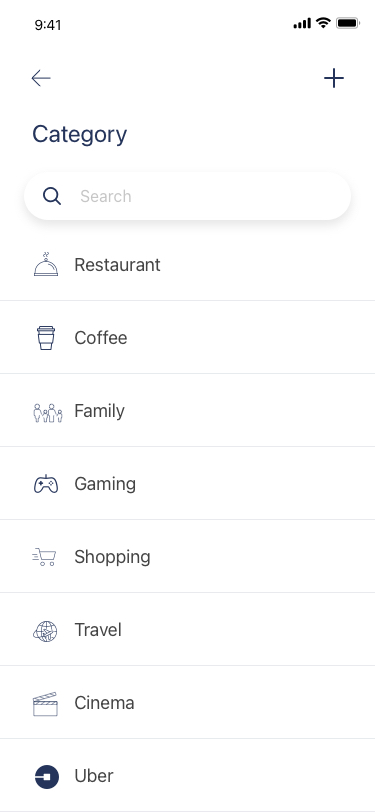
Text in this UI design:
Search
Restaurant
Coffee
Family
Gaming
Shopping
Travel
Cinema
Uber